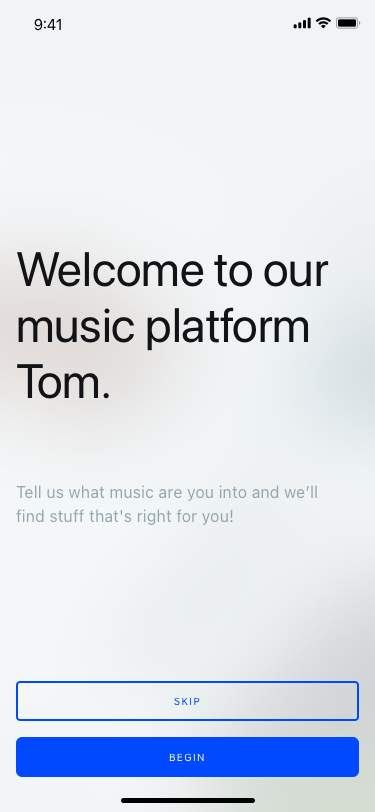
Text in this UI design:
Tell us what music are you into and we’ll find stuff that's right for you!
Welcome to our music platform Tom.